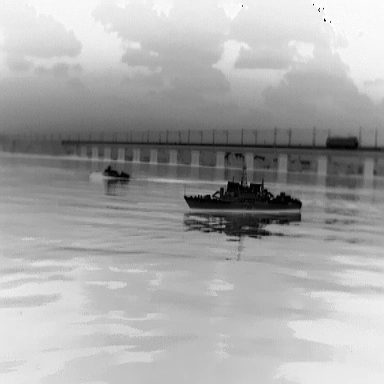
There is a warship in the infrared image.